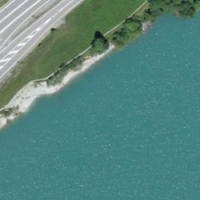
EUNIS habitat code: 48
Species observed at this site:
Dryas octopetala